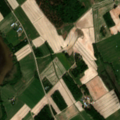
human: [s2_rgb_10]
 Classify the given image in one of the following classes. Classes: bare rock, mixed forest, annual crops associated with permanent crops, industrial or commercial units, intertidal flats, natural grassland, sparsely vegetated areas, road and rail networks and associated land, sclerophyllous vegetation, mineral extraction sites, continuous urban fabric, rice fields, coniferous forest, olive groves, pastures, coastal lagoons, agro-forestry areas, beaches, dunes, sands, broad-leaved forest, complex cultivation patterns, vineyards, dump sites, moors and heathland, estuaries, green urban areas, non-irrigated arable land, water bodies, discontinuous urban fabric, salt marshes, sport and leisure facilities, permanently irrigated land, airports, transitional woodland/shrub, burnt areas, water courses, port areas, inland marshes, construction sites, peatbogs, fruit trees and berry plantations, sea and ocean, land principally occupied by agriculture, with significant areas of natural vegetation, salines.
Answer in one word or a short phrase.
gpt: non-irrigated arable land, land principally occupied by agriculture, with significant areas of natural vegetation, water bodies